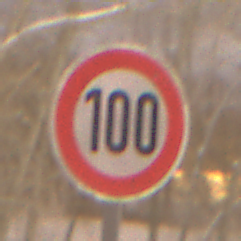
Verkehrszeichen: Geschwindigkeit100
Umgebung: Outdoor, Urban
Tageszeit: Night
Wetter: Overcast
Licht: Artificial
Jahreszeit: Winter
Kontrast: MediumContrast